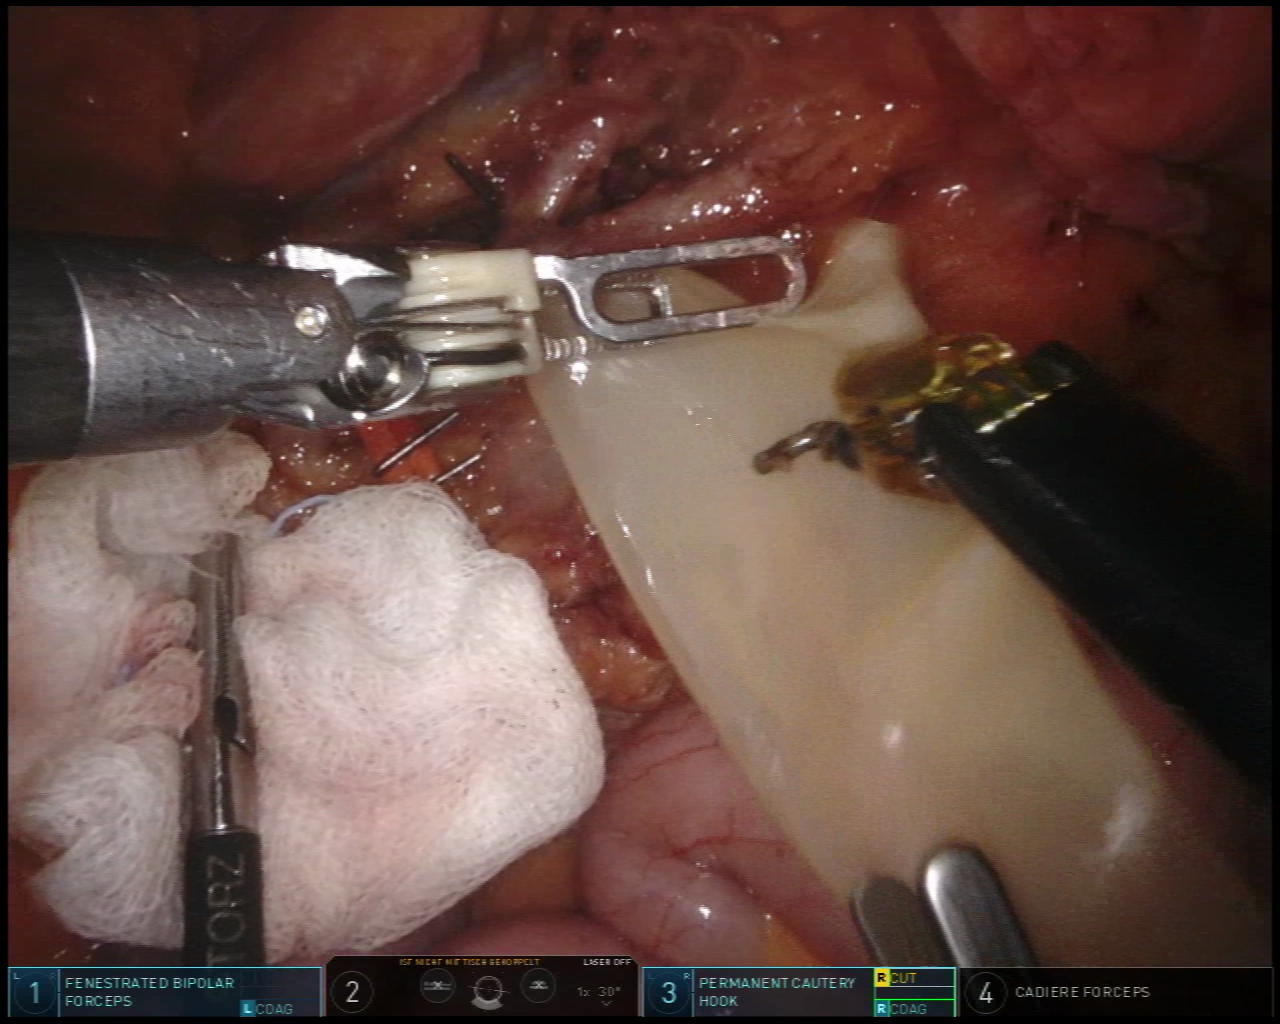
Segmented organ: intestinal_veins
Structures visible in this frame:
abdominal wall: no
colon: no
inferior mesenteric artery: yes
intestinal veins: yes
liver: no
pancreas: no
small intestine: yes
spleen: no
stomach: no
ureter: no
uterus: no
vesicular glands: no